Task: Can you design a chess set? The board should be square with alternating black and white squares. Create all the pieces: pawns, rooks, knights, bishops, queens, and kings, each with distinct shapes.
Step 3684:
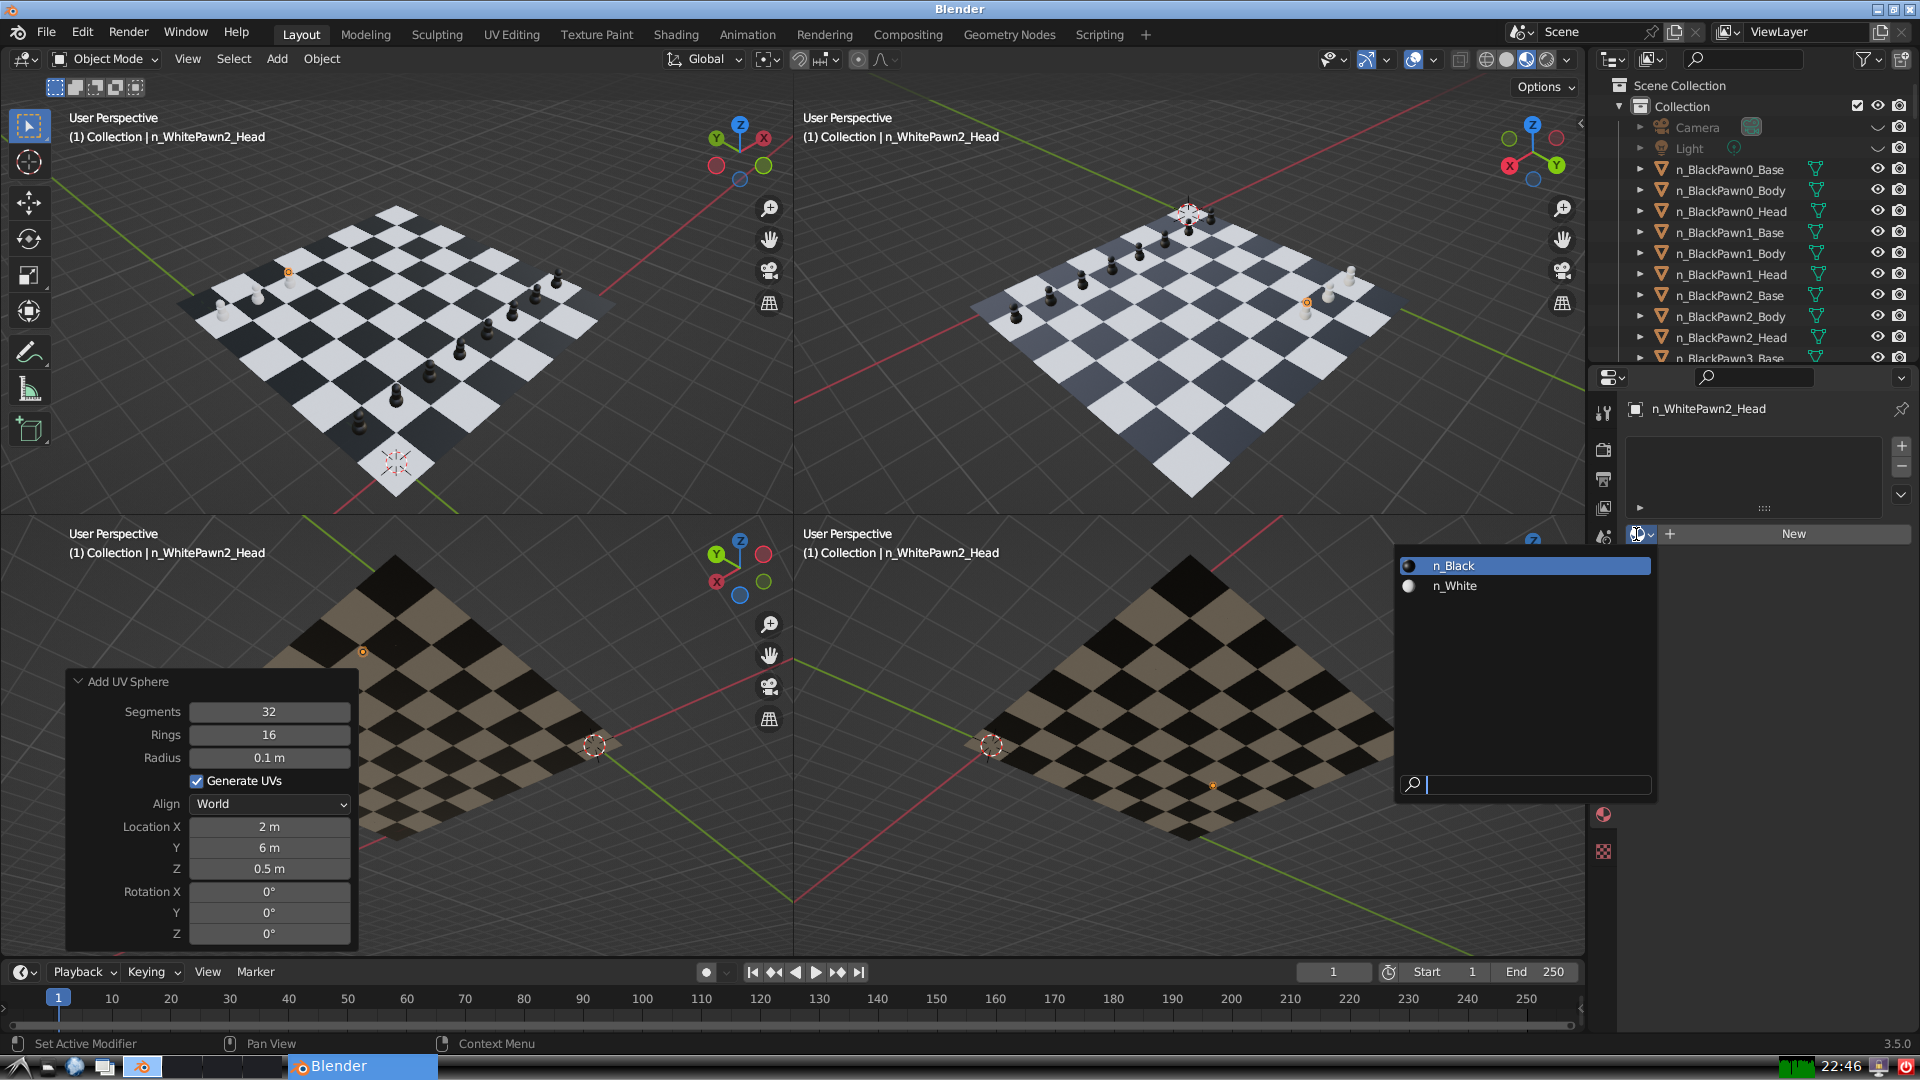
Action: input_text: n_White